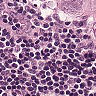
Metastatic tissue present: yes